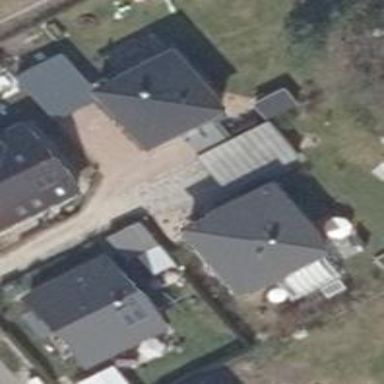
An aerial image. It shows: Grey house with pyramidal roof.